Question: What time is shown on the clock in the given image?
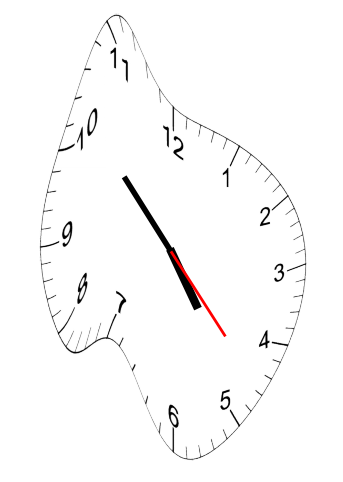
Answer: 04:52:23